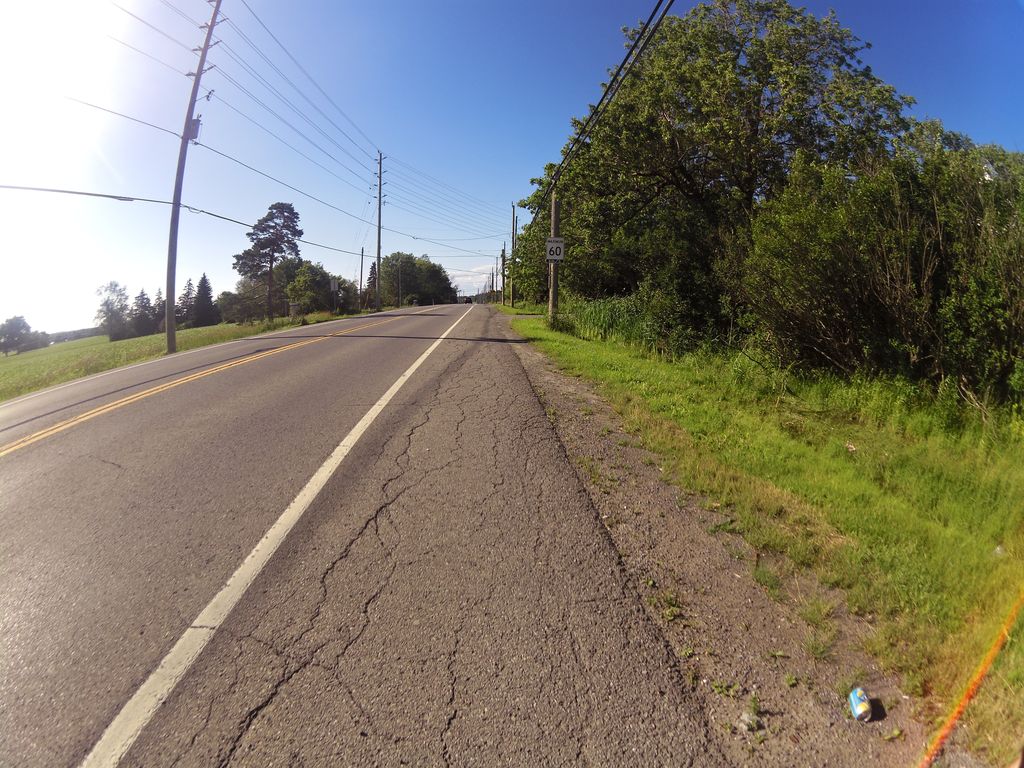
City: ottawa-gatineau